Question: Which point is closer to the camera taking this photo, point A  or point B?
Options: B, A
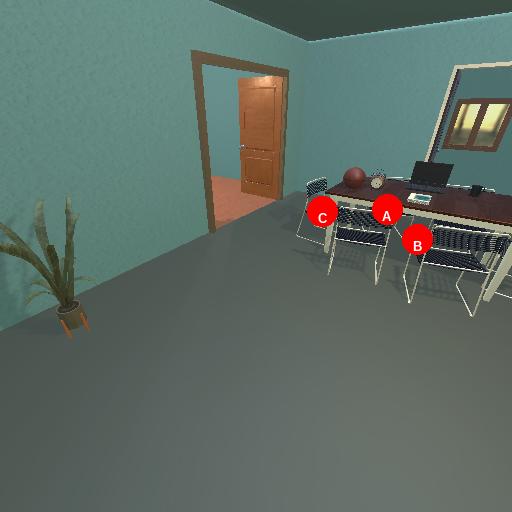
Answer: B